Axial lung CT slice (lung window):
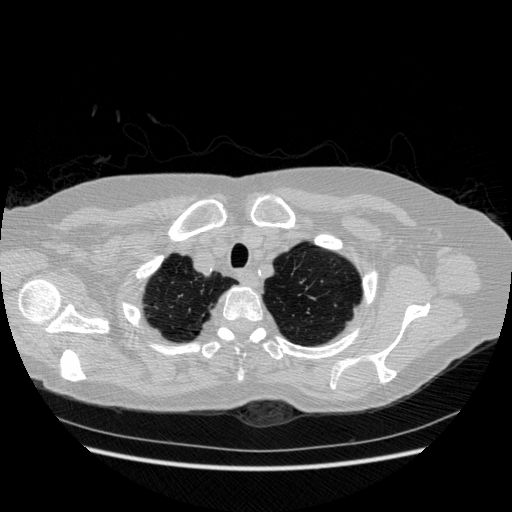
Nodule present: no